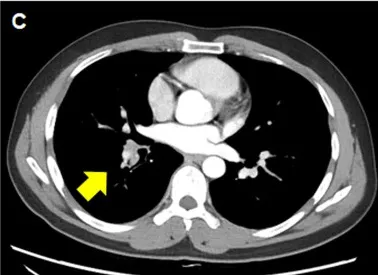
Computed tomography images before and after treatment with brigatinib. (D-F) A significant response in the primary lung lesions, satellite nodule, and lymph node can be observed after brigatinib therapy.
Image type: radiology (ct)